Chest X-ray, PA view. Patient: 30 years old, sex F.
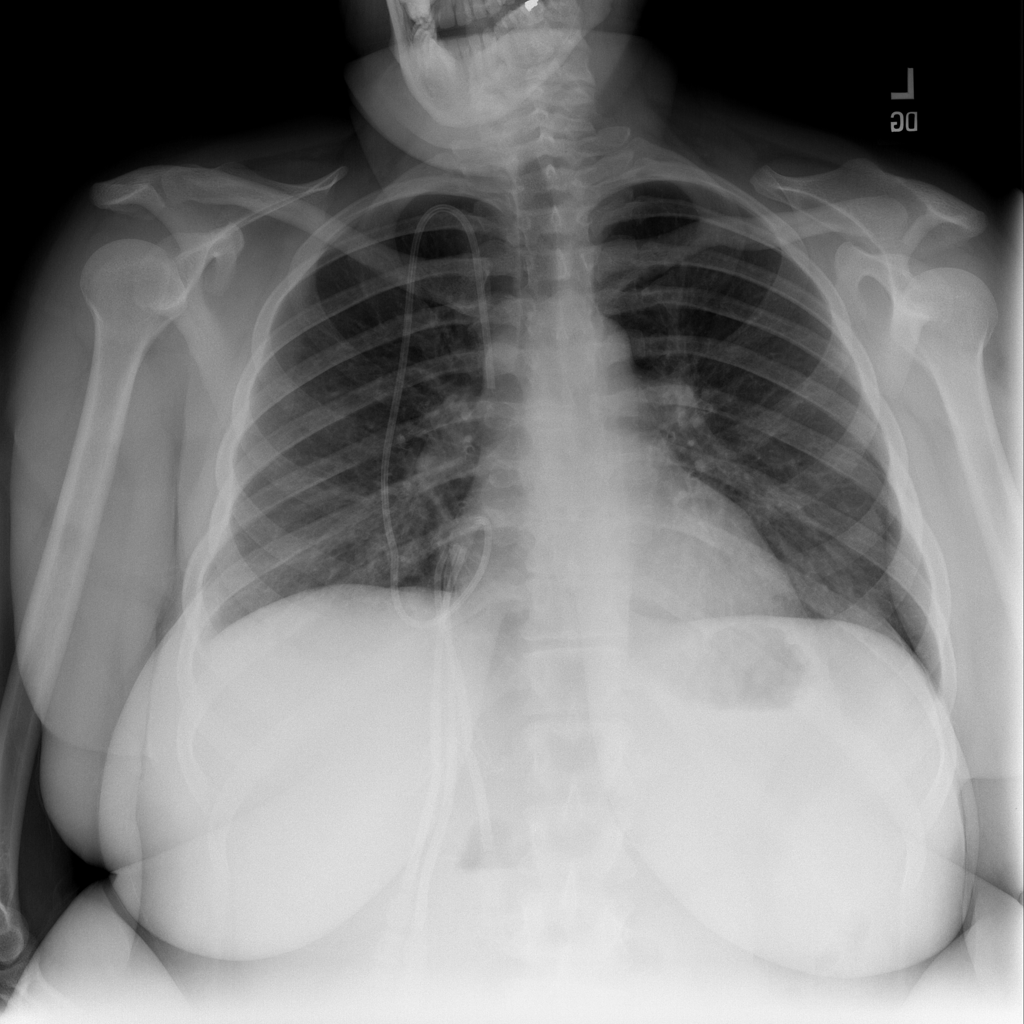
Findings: No Finding